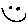
Label: smiley face